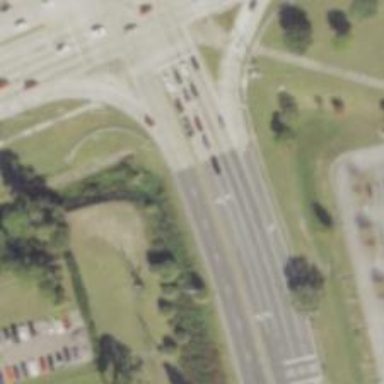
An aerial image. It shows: Secondary road with asphalt surface. There is sidewalk on the left side.